Aerial crown-view tile of a tropical tree (Barro Colorado Island, Panama), acquired 20250124:
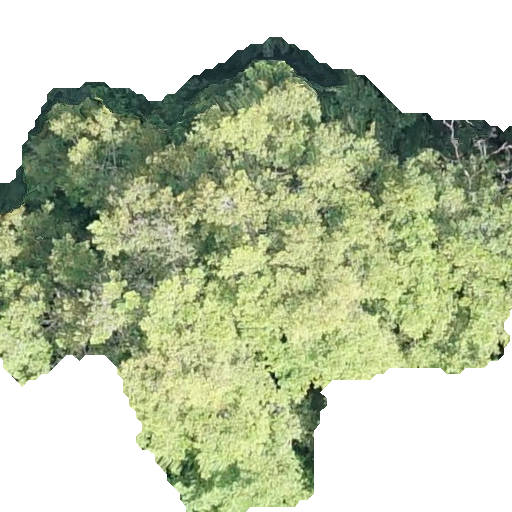
Species: Terminalia amazonia
GBIF accepted scientific name: Terminalia amazonica
Crown area: 259.766 m²